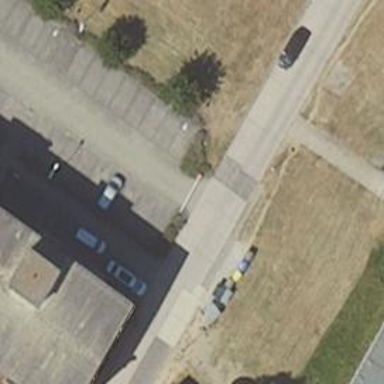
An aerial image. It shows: Parking aisle designated as service road.